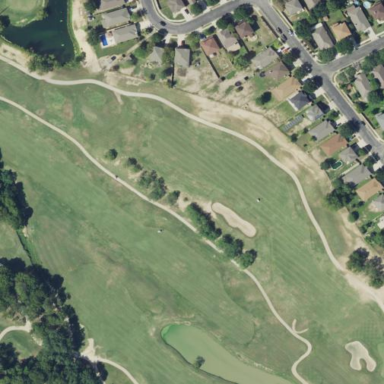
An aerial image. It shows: Golf rough area.